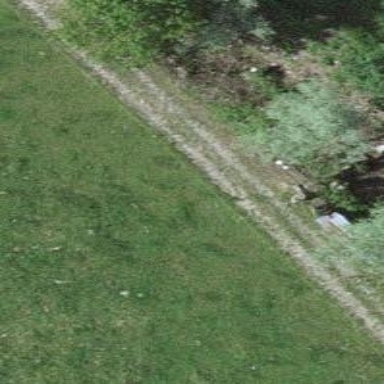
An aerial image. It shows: Dirt track with track grade of 5.